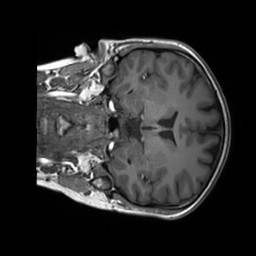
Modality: T1w
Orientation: coronal
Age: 25
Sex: female
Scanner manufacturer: siemens
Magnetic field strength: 3 T
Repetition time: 1.8 s
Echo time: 0.00232 s